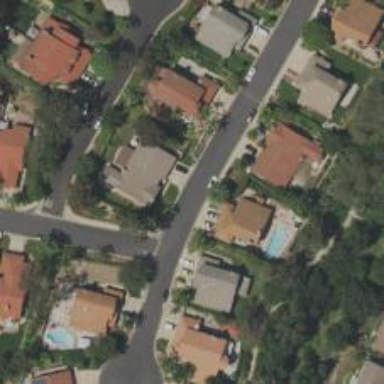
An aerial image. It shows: Residential road.